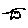
Label: fish